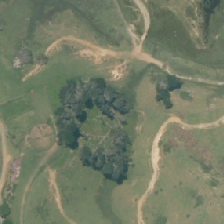
Land cover: grose_broom